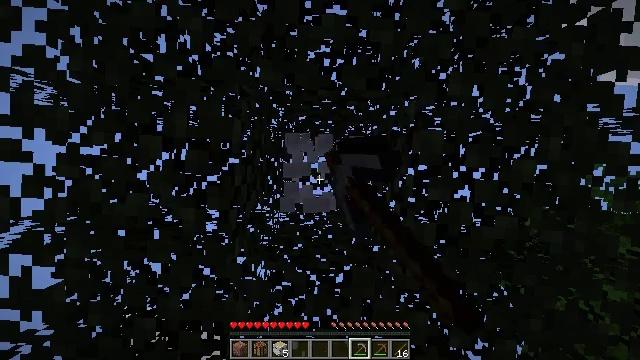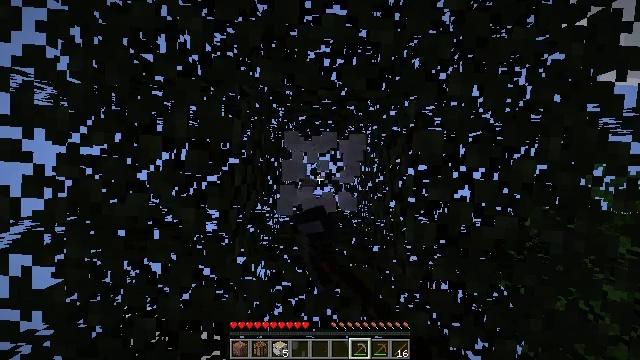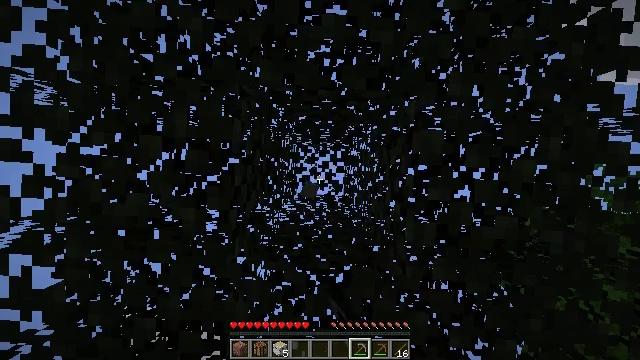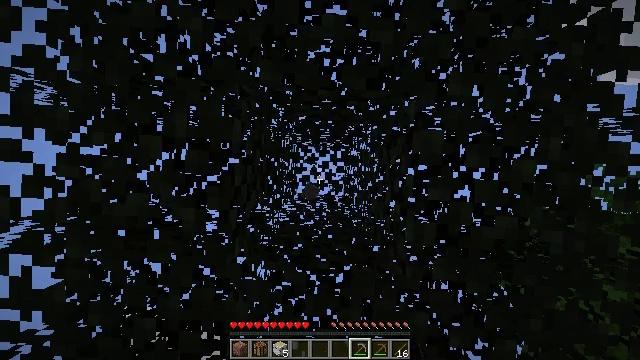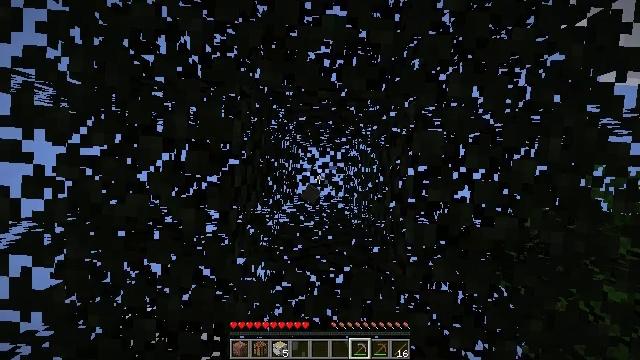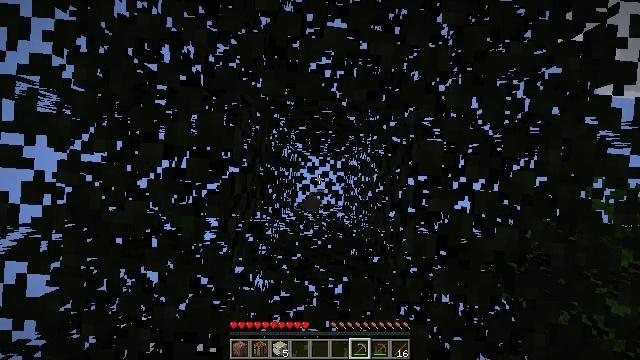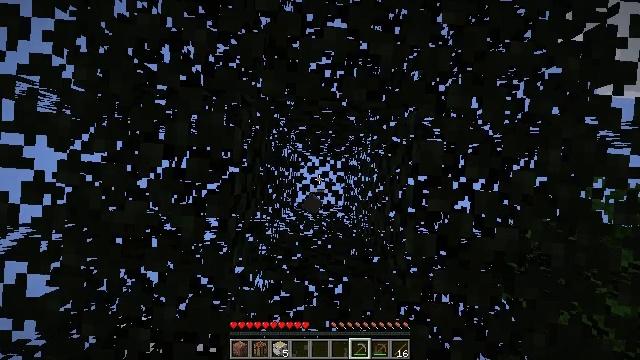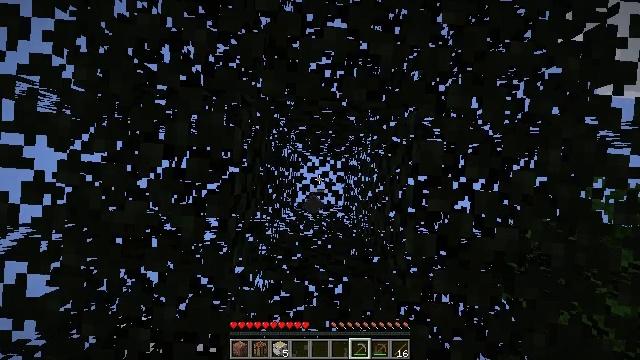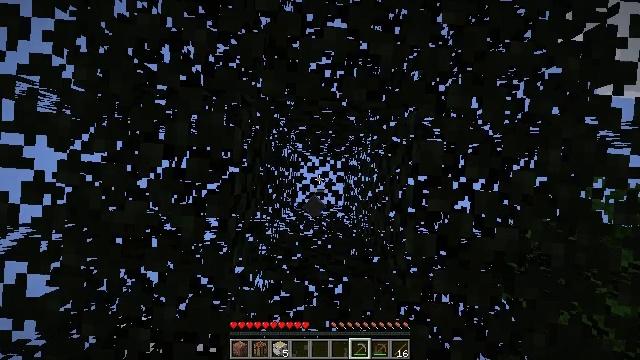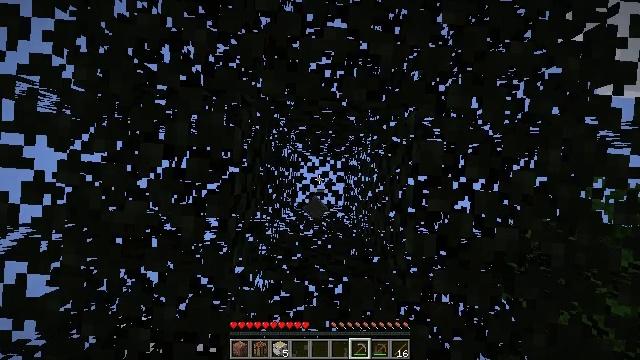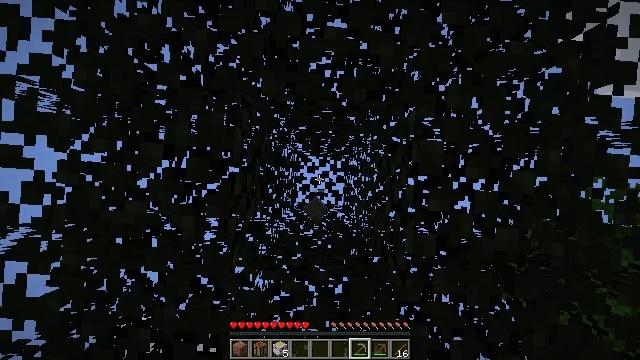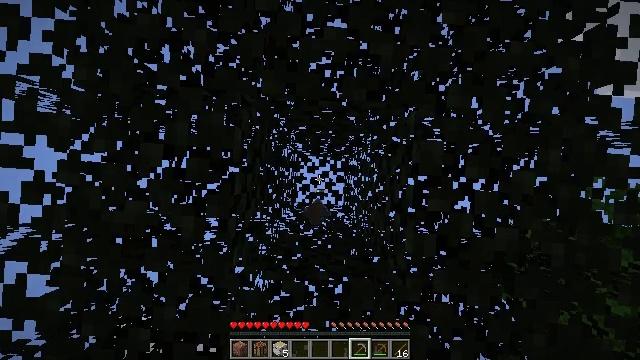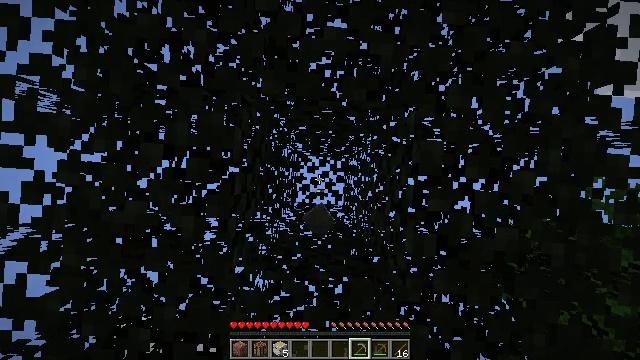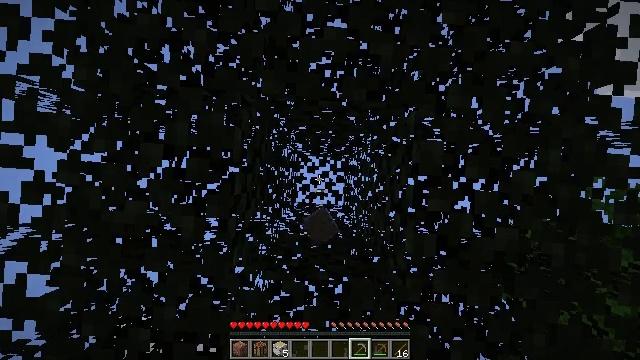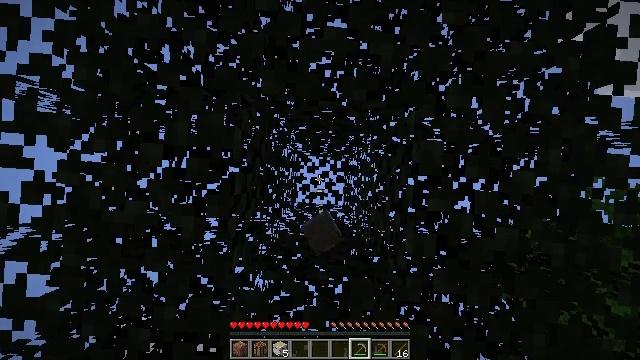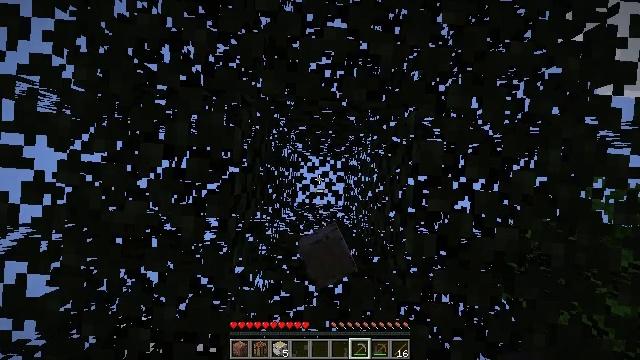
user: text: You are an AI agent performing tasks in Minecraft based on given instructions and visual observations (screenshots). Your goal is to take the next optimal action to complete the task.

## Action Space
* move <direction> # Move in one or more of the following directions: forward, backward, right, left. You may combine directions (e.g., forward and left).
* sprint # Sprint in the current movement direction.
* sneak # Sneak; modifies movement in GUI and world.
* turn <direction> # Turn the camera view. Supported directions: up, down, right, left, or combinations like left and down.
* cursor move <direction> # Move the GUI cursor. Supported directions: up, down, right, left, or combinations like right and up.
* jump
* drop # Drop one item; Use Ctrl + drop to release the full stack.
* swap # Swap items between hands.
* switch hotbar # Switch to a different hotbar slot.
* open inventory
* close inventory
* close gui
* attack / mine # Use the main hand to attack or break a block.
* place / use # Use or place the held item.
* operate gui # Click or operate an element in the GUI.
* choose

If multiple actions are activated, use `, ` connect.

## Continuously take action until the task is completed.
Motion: motion action
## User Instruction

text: Break the grass block.
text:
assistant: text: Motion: attack / mine
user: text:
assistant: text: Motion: attack / mine
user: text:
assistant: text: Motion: attack / mine
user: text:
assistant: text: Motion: attack / mine
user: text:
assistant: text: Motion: turn up
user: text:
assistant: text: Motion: no_op
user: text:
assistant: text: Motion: no_op
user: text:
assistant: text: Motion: no_op
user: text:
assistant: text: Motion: no_op
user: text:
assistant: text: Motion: no_op
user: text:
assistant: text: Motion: no_op
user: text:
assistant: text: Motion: no_op
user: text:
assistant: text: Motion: no_op
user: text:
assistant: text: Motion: no_op
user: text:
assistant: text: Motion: no_op
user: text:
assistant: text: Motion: no_op
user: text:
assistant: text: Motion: turn down
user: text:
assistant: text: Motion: turn down
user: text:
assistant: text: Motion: turn left and down
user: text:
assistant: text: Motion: turn left and down
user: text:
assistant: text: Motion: turn left and down
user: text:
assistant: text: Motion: turn left and down
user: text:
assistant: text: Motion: move forward, turn left and down
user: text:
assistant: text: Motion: move forward, turn right and up
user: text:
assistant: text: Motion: move forward
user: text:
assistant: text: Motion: move forward
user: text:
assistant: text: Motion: move forward, turn right and up
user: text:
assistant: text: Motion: move forward, sprint, turn right and up
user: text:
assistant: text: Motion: move forward, sprint, turn down
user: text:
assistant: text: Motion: move forward, sprint, turn down